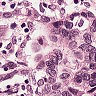
Metastatic tissue present: yes